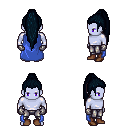
a pixel art fantasy rpg character, male body template, dark elf, purple skin, blue cape, metal pants, raven extra-long topknot hairstyle, metal gloves, brown shoes, four views (front, back, left, right), 2x2 character sprite sheet, small pixel art, hard edges, no anti-aliasing